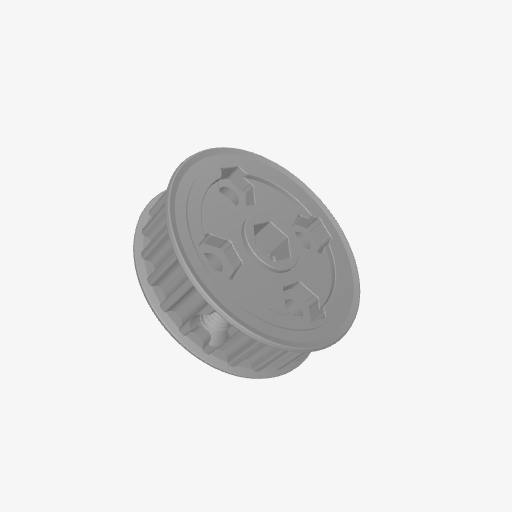
Part: Pulley5P8RID24T